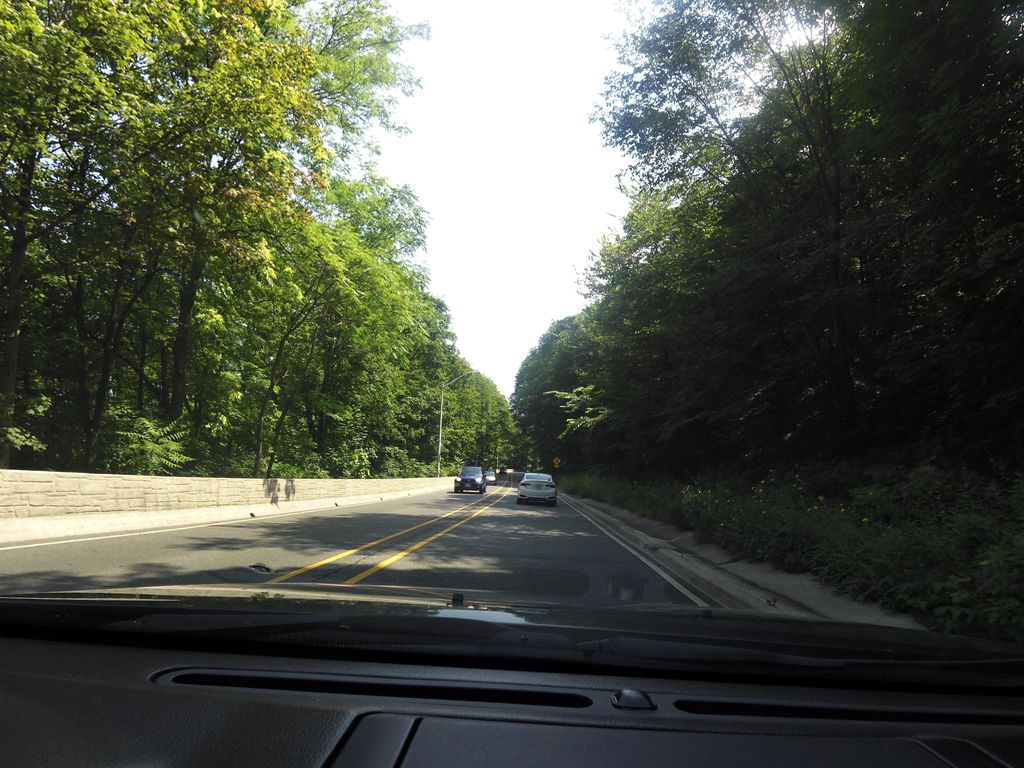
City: hamilton